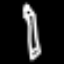
Label: pencil